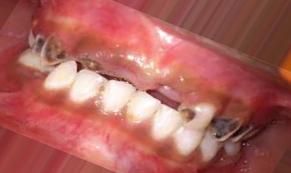
Condition: Caries